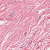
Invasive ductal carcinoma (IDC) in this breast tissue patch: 0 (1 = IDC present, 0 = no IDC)